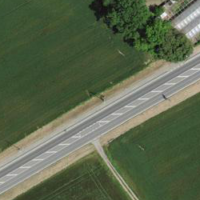
EUNIS habitat code: 52
Species observed at this site:
Lepus europaeus